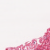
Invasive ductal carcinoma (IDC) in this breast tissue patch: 0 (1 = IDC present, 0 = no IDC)